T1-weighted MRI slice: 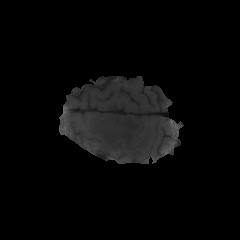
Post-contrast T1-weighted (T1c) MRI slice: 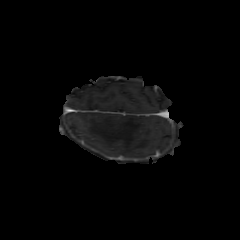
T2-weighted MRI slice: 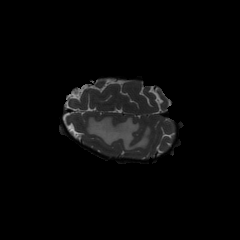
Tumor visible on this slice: yes